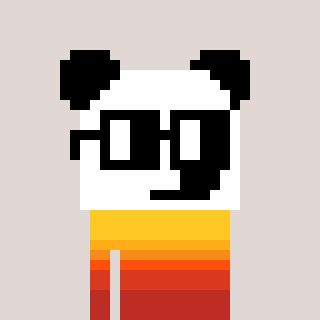
a pixel art character with square black glasses, a panda-shaped head and a blue-colored body on a warm background